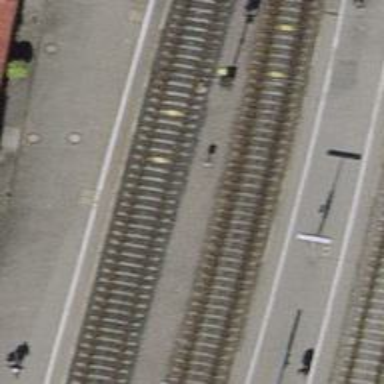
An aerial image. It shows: Railway signal.